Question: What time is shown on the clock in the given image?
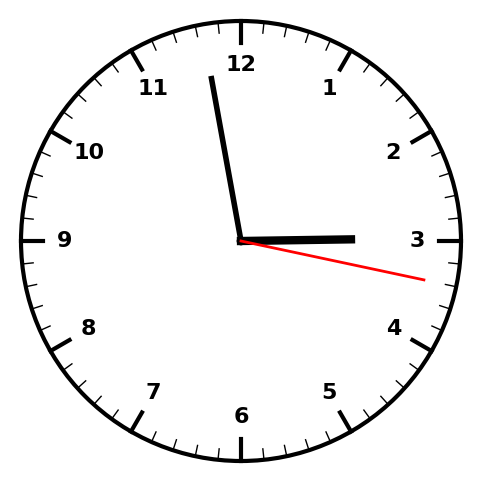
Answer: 02:58:17